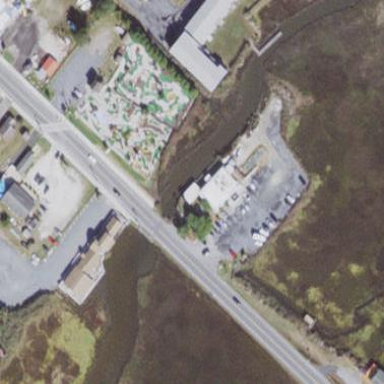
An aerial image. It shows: Miniature golf course.